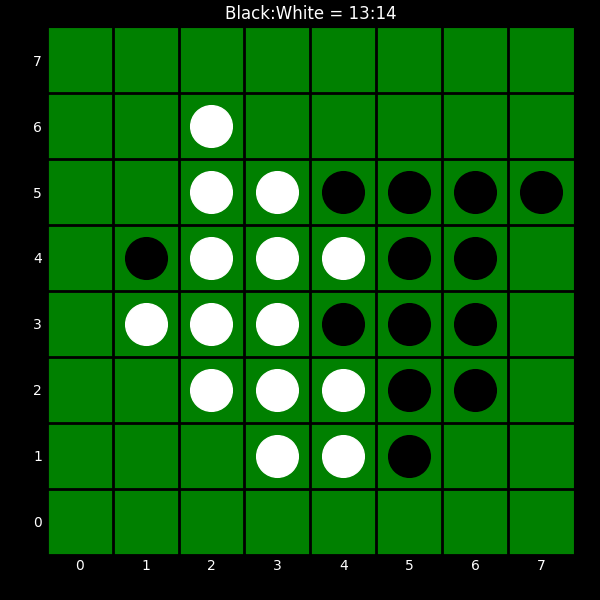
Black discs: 13
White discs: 14